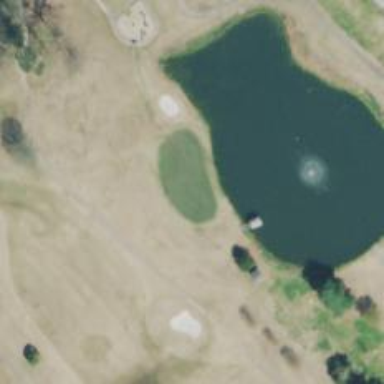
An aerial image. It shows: Golf hole.